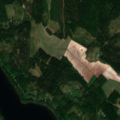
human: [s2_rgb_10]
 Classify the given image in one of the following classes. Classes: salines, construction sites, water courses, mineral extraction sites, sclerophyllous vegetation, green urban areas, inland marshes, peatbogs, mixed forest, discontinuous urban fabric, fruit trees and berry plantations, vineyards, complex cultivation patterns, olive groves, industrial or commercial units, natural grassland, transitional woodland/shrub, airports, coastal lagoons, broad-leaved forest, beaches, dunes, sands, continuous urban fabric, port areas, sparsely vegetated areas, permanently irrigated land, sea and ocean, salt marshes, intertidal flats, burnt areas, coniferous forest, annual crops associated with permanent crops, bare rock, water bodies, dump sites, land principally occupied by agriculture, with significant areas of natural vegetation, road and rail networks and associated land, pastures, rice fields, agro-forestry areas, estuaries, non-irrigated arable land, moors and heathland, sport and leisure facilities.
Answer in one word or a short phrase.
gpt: non-irrigated arable land, broad-leaved forest, mixed forest, transitional woodland/shrub, water bodies